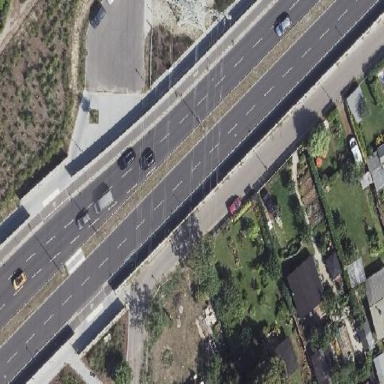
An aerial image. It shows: Kerb serving as barrier.